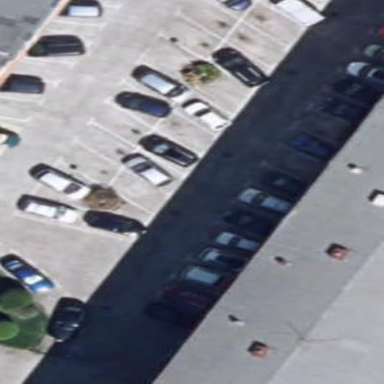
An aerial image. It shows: Road serving as parking aisle.